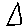
Label: triangle